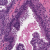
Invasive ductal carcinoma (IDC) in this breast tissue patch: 0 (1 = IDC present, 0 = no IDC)